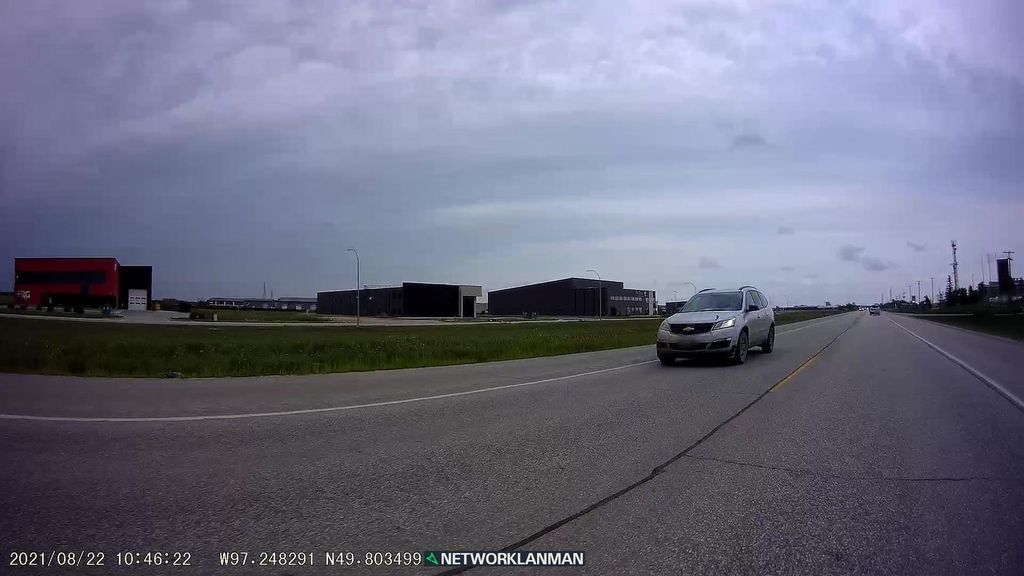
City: winnipeg